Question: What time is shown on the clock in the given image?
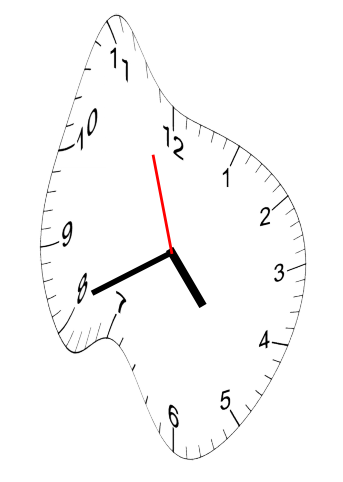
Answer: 04:40:57